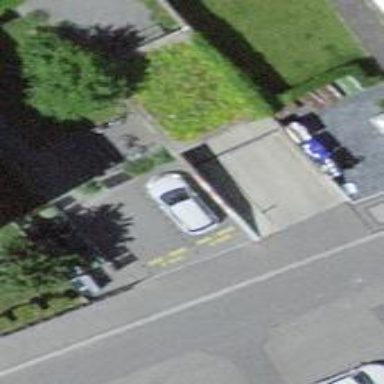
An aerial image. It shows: Parking entrance.